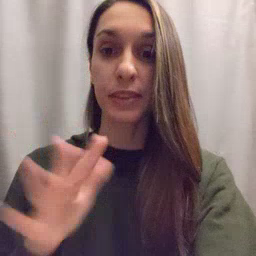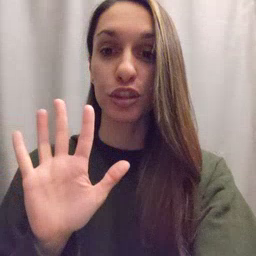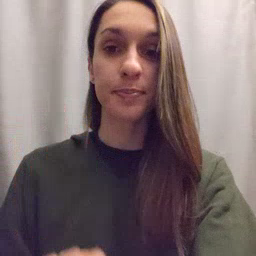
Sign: finish